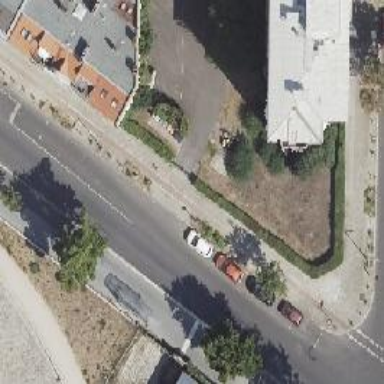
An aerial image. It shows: Residential road with asphalt surface. It has separate cycle track and sidewalks on both sides.